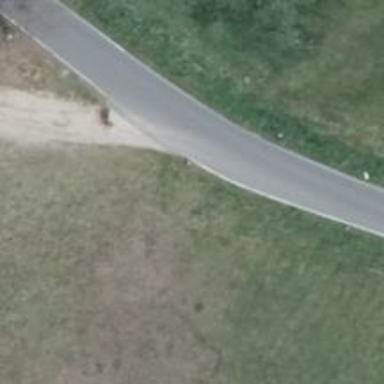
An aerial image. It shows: Track road with grade3 tracktype.